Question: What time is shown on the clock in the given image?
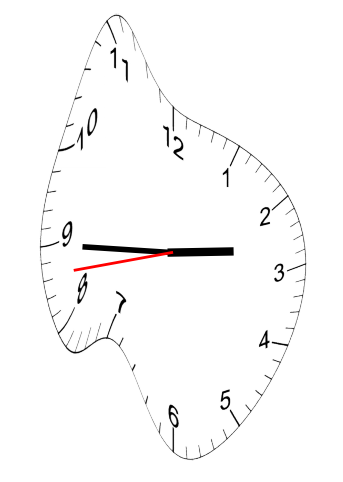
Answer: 02:44:43